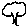
Label: tree